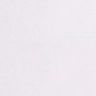
Metastatic tissue present: no